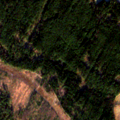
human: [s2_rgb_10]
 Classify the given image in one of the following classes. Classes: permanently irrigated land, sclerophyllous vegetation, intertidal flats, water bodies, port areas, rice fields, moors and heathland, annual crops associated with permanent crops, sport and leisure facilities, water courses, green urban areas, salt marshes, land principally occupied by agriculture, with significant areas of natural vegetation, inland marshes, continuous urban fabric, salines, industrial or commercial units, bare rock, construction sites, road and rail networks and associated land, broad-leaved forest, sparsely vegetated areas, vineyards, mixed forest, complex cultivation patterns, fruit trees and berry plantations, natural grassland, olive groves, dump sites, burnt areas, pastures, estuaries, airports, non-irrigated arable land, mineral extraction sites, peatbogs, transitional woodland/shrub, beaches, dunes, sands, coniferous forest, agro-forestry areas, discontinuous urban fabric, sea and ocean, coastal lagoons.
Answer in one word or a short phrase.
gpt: non-irrigated arable land, coniferous forest, transitional woodland/shrub